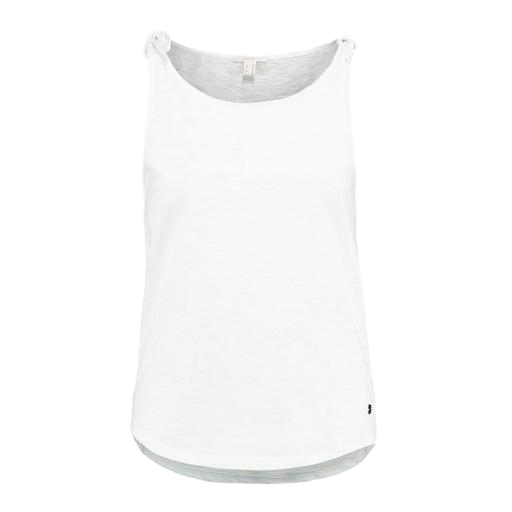
white curved hem tank top, white scoop muscle t-shirt, white scoop-neck tank, white background